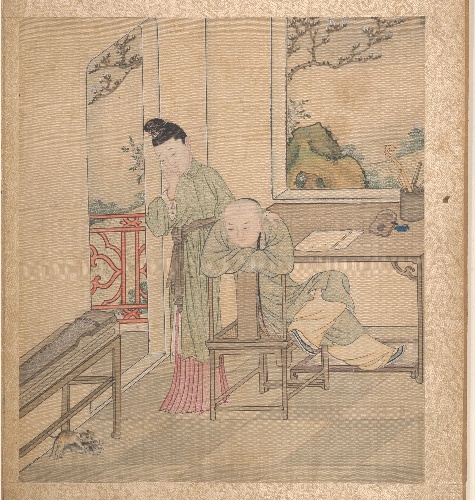
Artist: Unidentified artist
Object type: Album leaf
Classification: Paintings
Medium: Album leaf; ink and color on silk
Culture: China
Period: Qing dynasty (1644–1911)
Dimensions: 10 1/8 x 8 13/16 in. (25.7 x 22.4 cm)
Department: Asian Art
Credit line: Anonymous Gift, 1949
Accession year: 1949
Repository: Metropolitan Museum of Art, New York, NY
Tags: Cats|Men|Women|Chairs|Tables